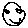
Label: smiley face